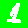
Digit: 1